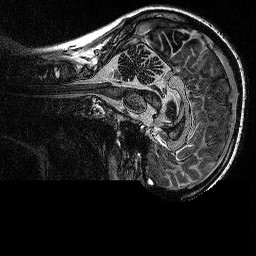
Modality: MP2RAGE
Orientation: sagittal
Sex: female
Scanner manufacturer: siemens
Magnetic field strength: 3 T
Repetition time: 5 s
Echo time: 0.00292 s